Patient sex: M
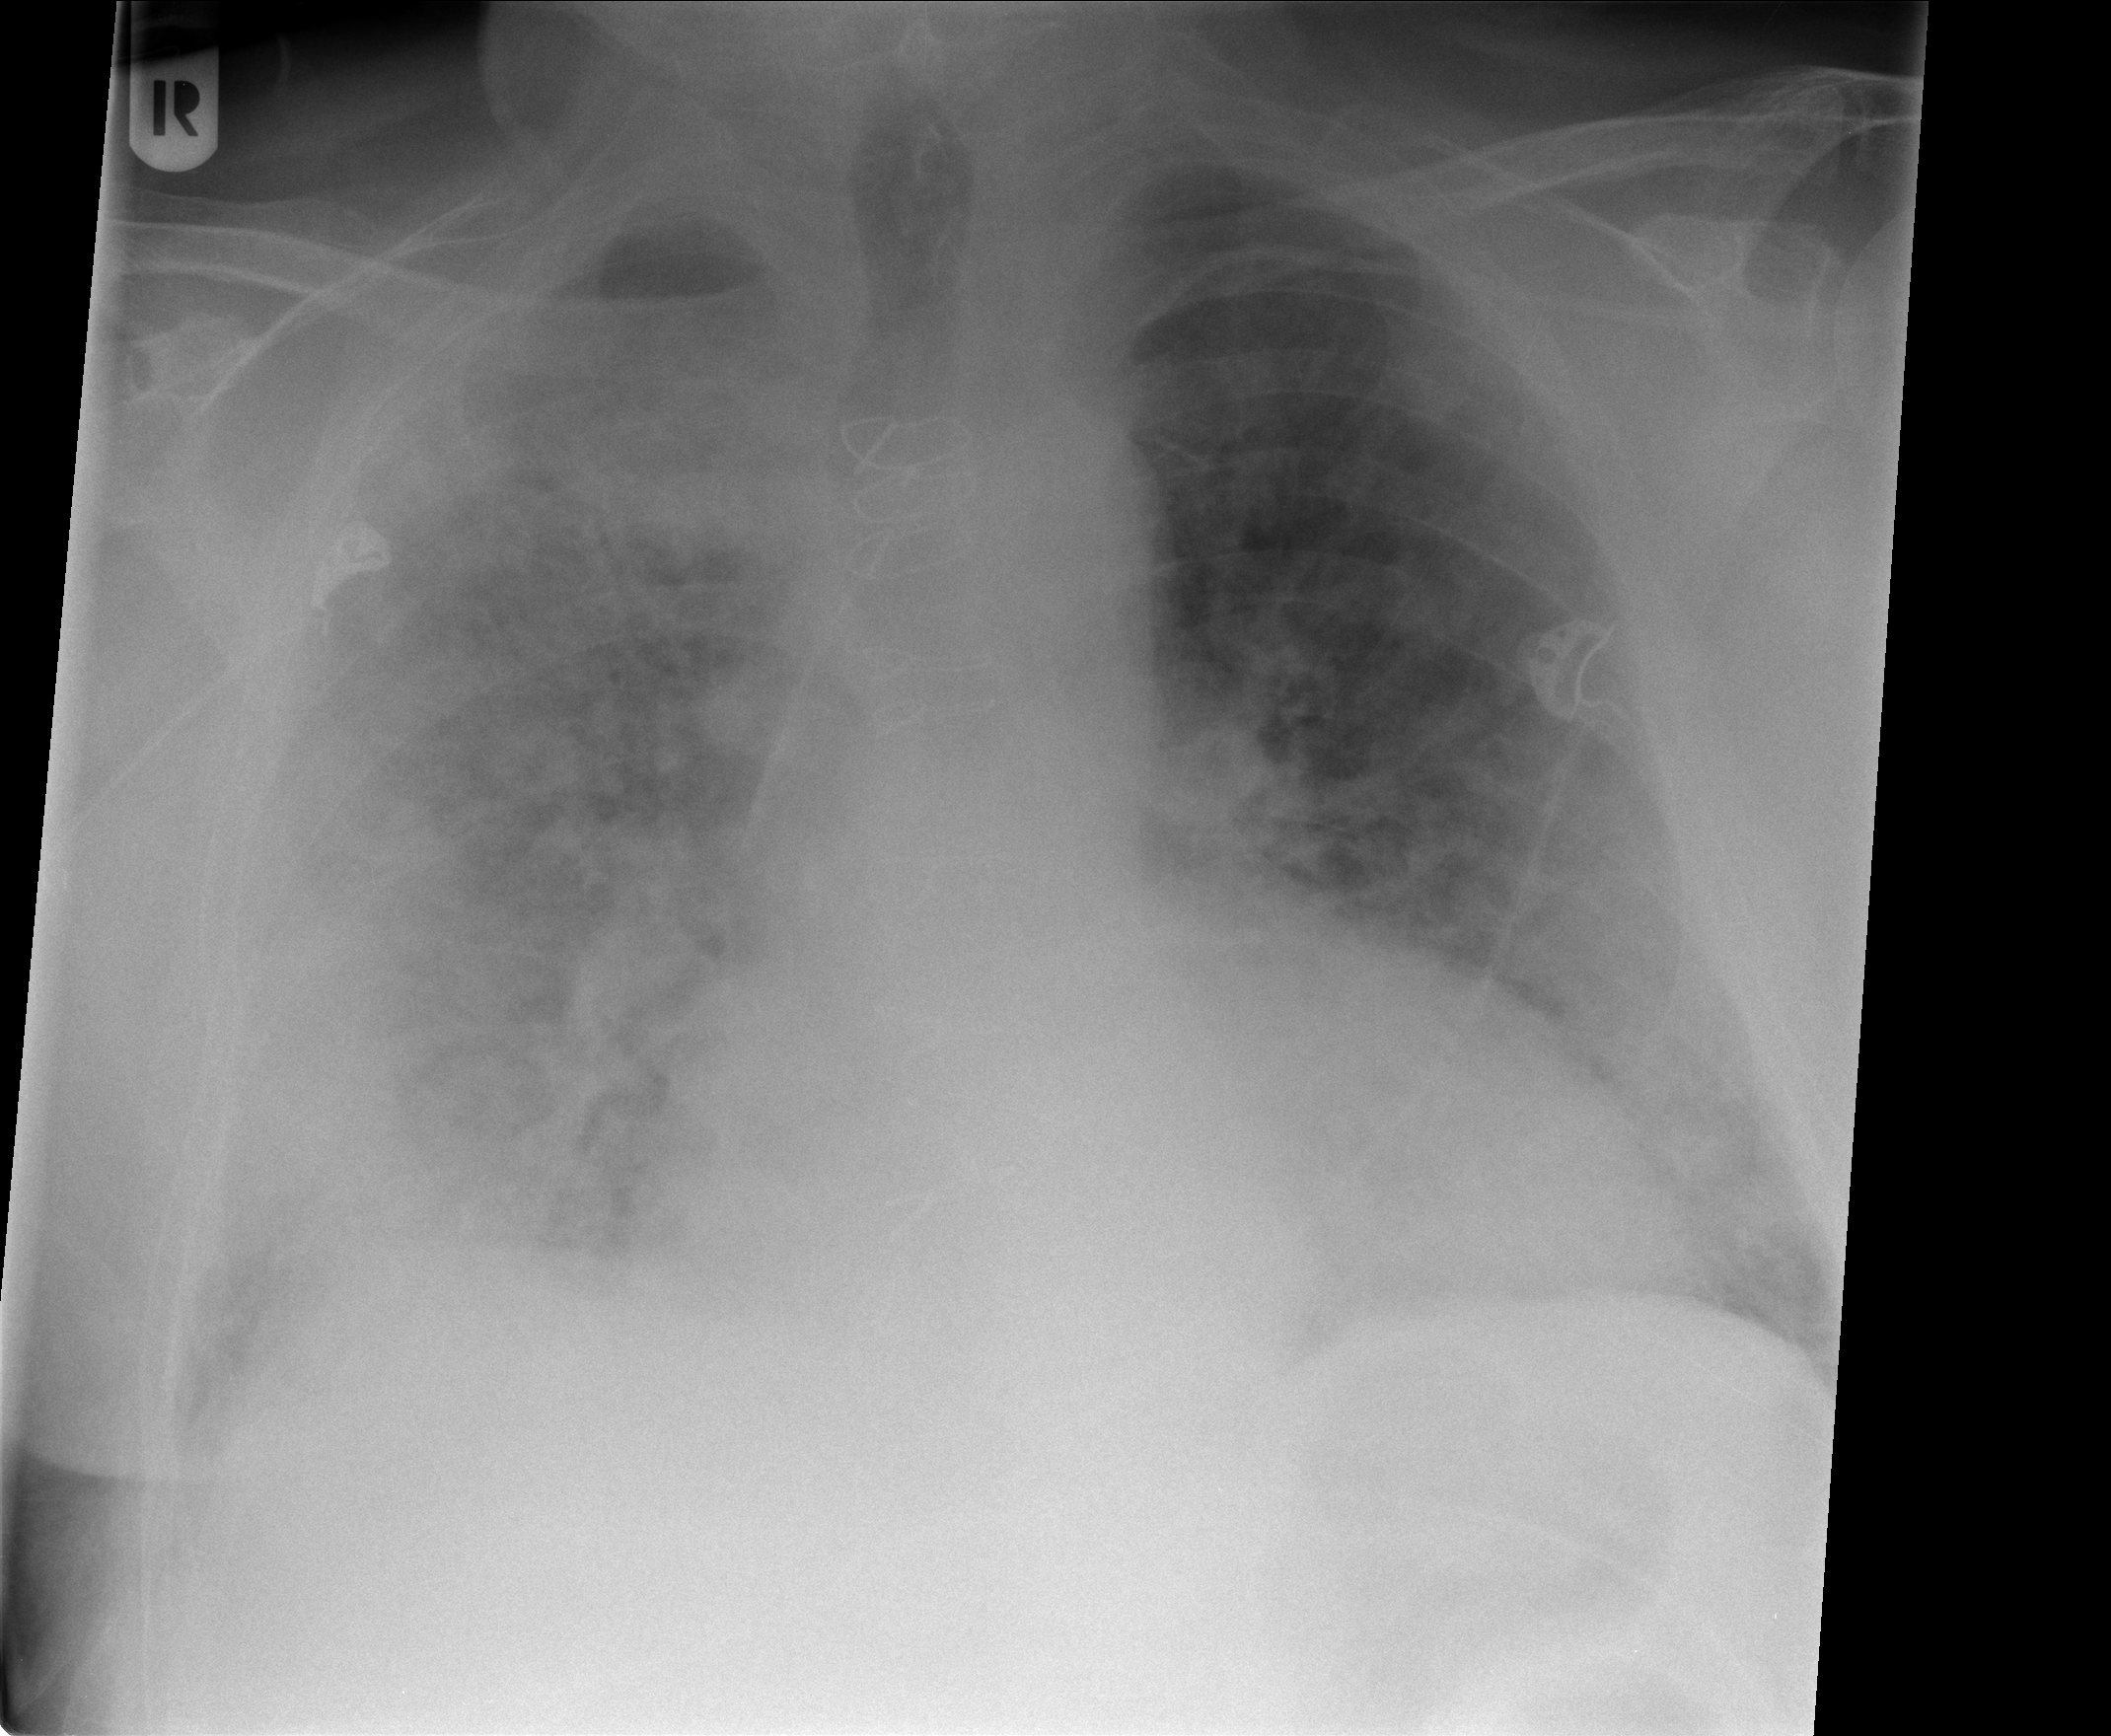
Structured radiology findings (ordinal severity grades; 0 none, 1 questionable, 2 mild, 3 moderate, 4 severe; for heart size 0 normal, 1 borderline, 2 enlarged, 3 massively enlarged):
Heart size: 2
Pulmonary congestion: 3
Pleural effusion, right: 2
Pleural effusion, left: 0
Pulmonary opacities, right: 4
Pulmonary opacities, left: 2
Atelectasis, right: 3
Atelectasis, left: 2